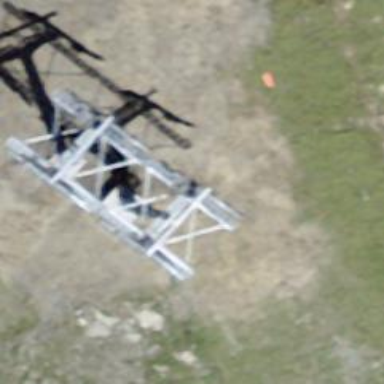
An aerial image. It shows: Pylon used for aerialway.